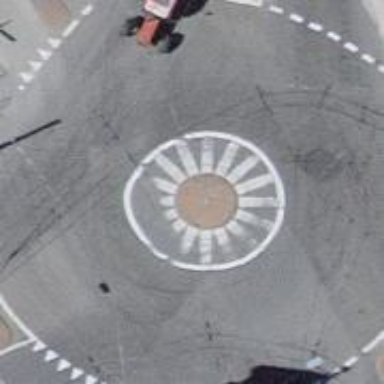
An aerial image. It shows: Secondary road with asphalt surface leading to roundabout. The road is equipped with trolley wires.